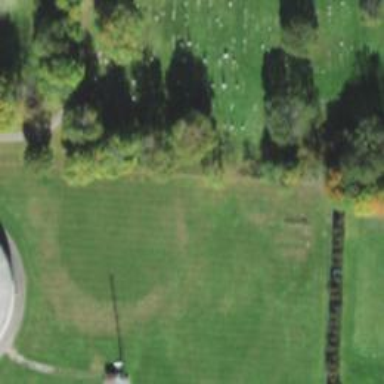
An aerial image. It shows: Sector in the cemetery.